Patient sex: F
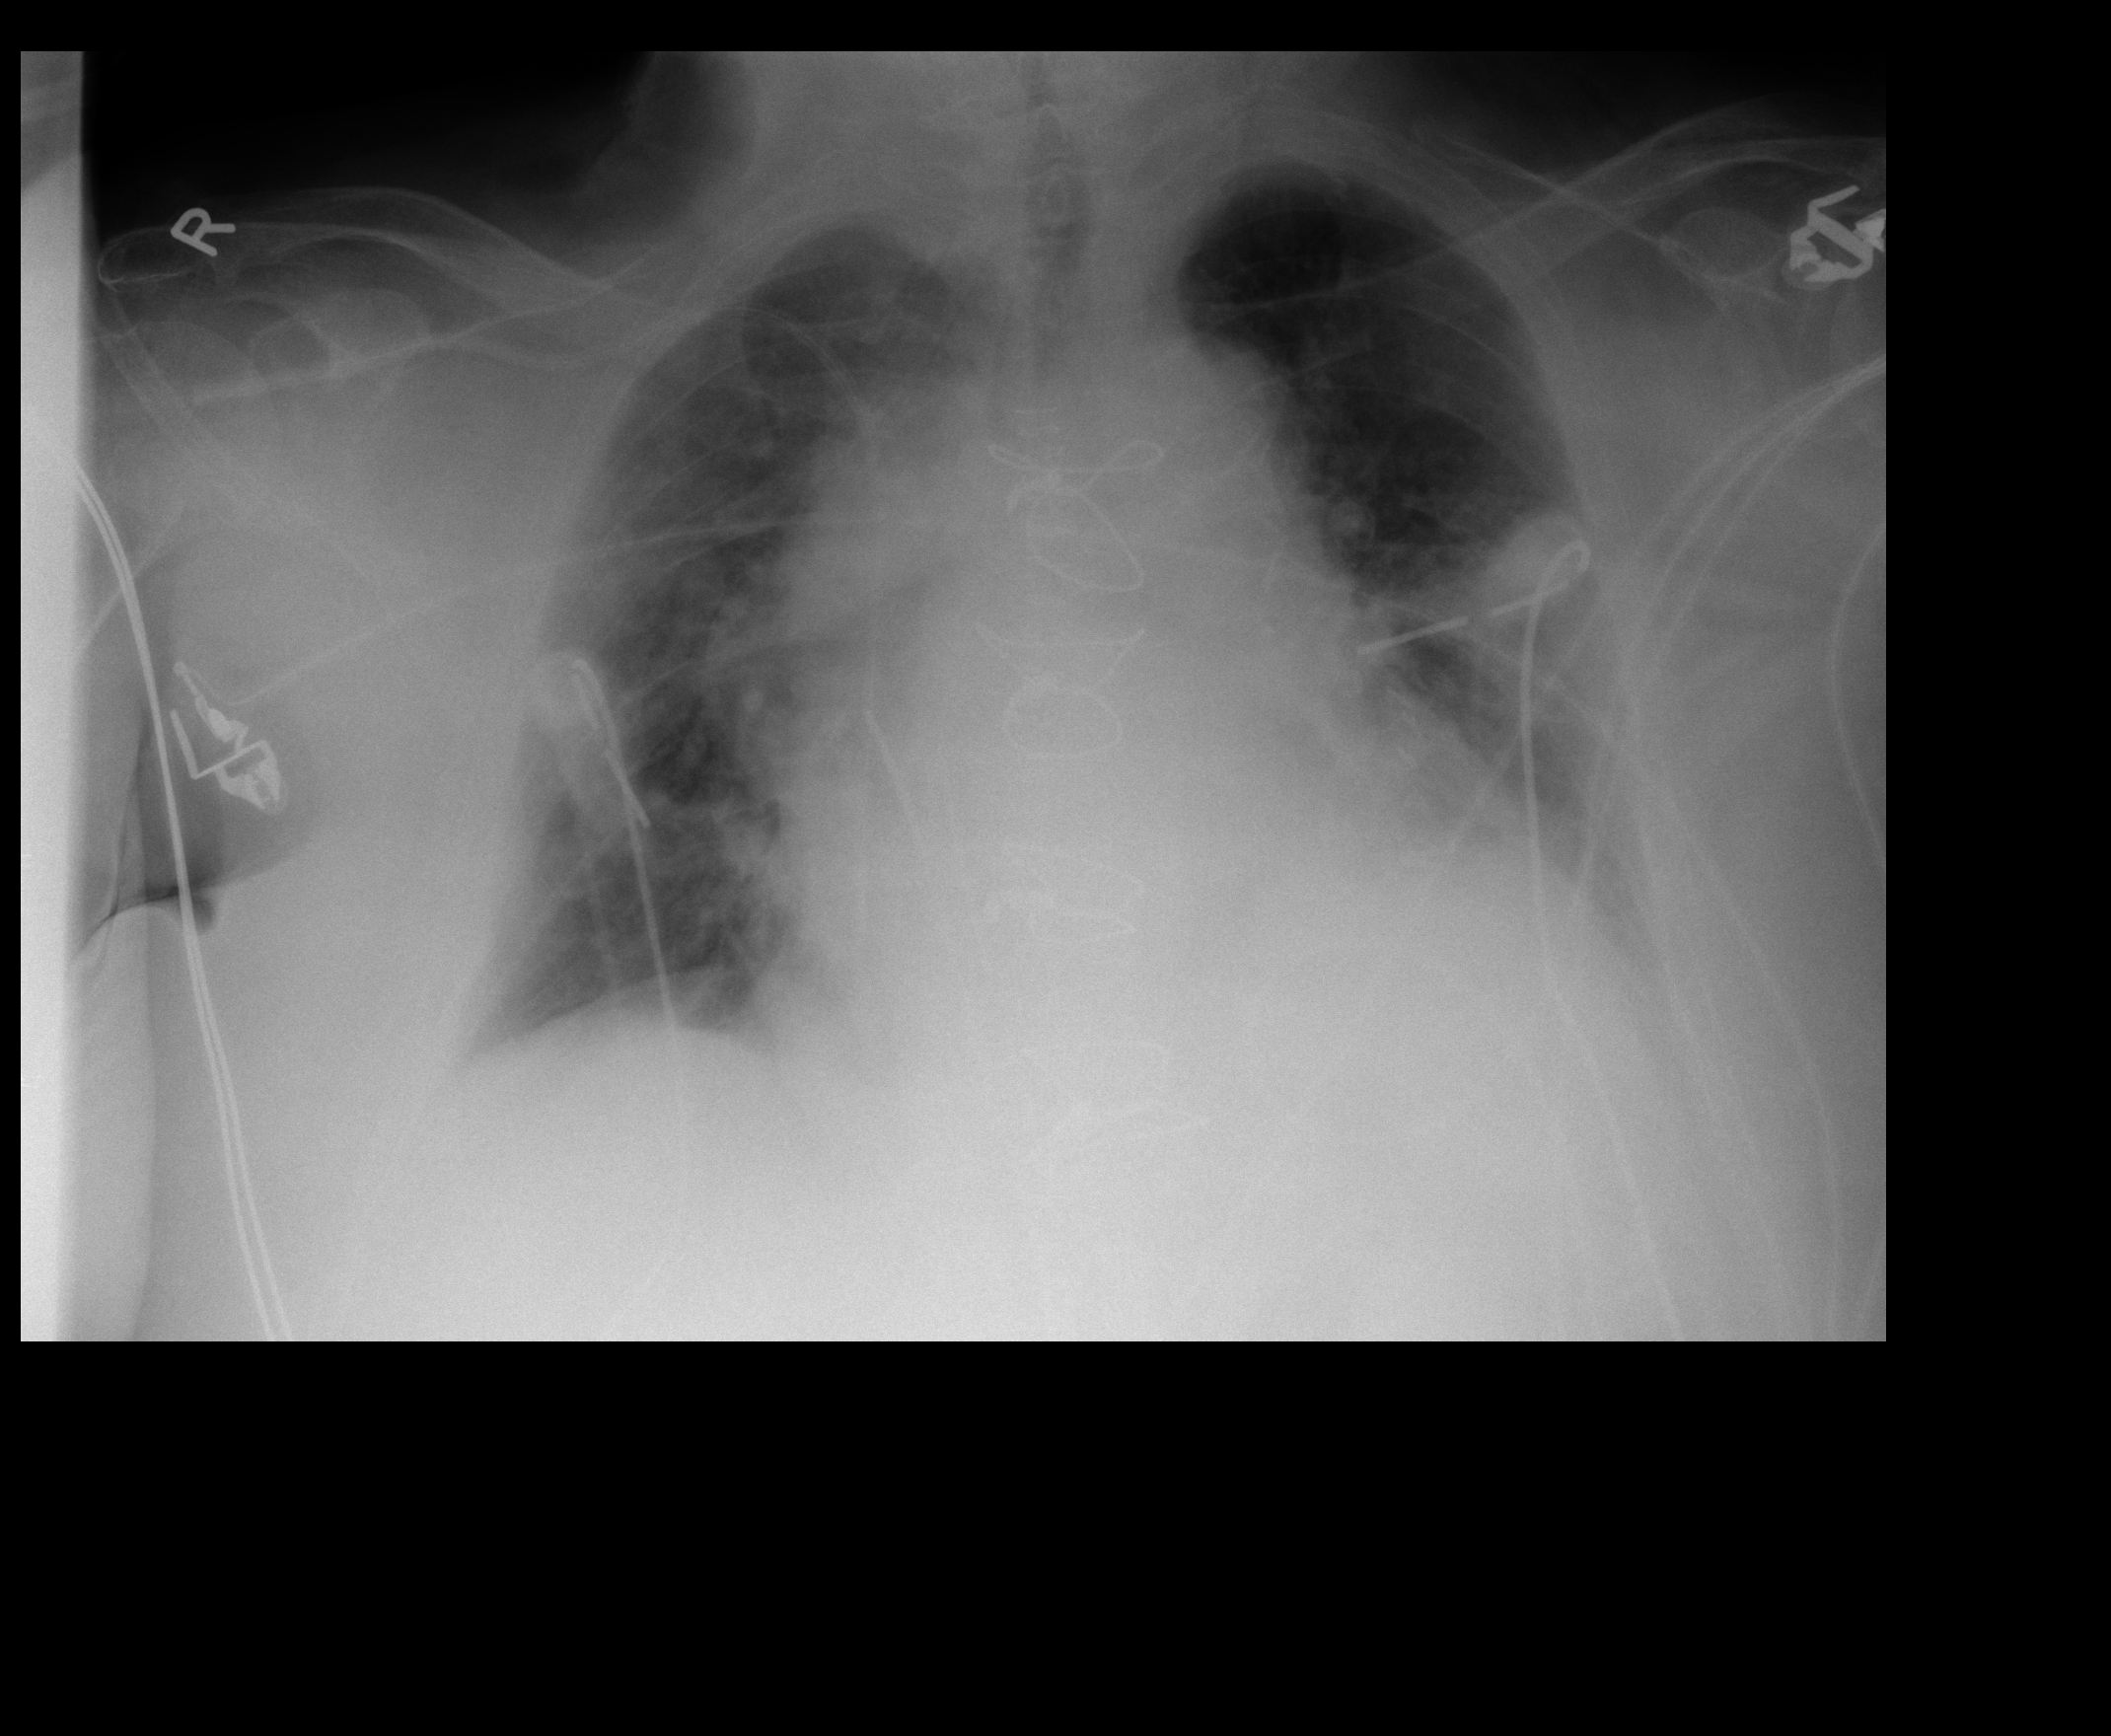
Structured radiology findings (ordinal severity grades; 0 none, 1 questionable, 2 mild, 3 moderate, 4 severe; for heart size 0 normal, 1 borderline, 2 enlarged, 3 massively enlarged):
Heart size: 2
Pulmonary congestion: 2
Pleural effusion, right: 1
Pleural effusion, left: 2
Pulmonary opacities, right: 2
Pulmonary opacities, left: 0
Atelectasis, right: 2
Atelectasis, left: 2